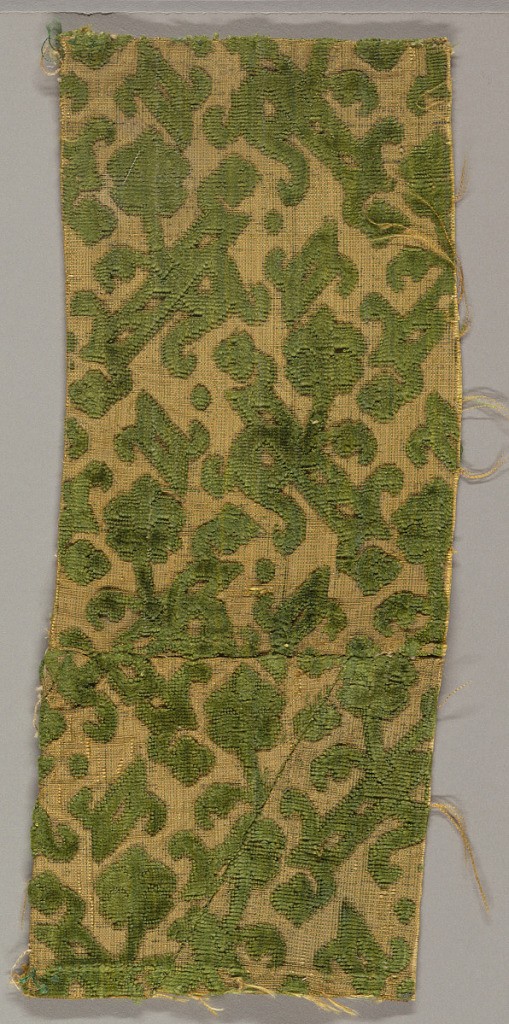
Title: Fragment
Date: late 16th–early 17th century
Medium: silk, metallic thread Technique: cut and uncut supplementary warp pile (velvet)
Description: Fragment of green cut and uncut velvet on a tan ground originally heavily shot through with fine strips of flat metal. Design of small flowering branches in horizontal rows turning alternately left and right.